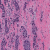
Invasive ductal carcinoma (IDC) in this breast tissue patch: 0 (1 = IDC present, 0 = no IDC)